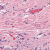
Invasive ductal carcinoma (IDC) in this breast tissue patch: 1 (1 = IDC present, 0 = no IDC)